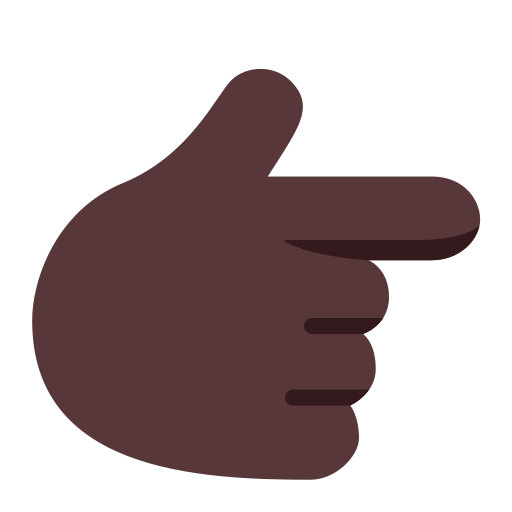
backhand index pointing right flat dark